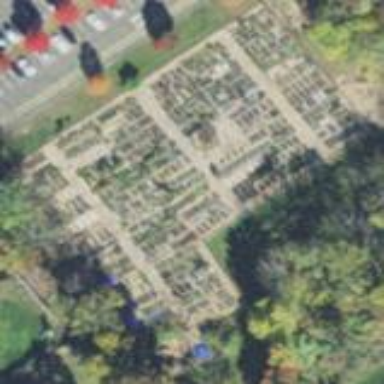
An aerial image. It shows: Community garden providing leisure land.